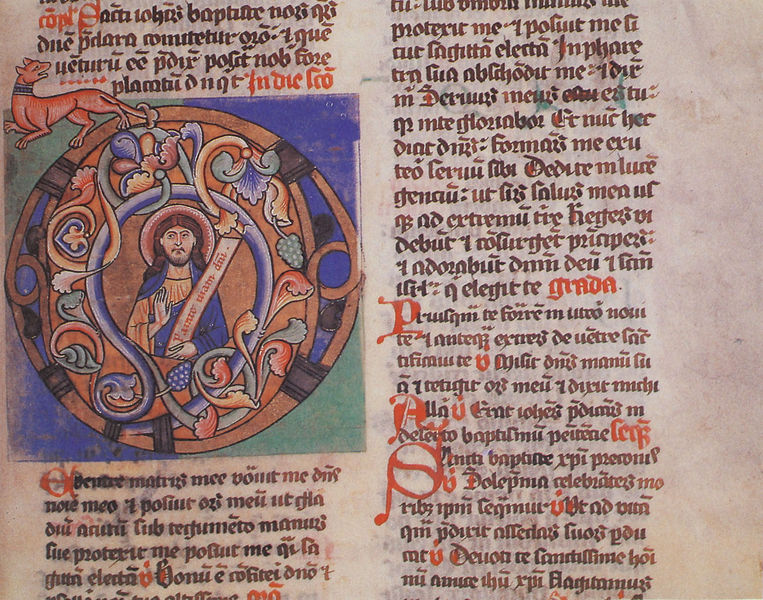
Titel: Ratmann Sakramentar
Institution: Hildesheim, Domschatz
Schlagwörter: blau, blätter, hand, mann, umhang, wolf, grün, blumen, bunt, schwarz, zeichnung, blüten, hund, rot, tier, malerei, ornament, bart, bibel, bild, kreis, ranken, trauben, farbig, schrift, halsband, spalten, ornamente, buch, text, buchstabe, buchstaben, worte, gebet, heiligenschein, christus, jesus, mittelalter, segen, segnen, schriftrolle, emblem, miniatur, handschrift, leopard, verziehrung, weinreben, latein, kalligraphie, schriftband, buchmalerei, kalligrafie, stundenbuch, illumination, althochdeutsch, zwei spalten, hind